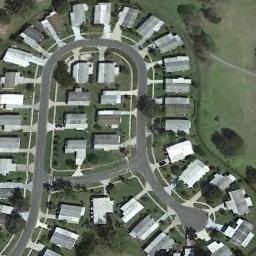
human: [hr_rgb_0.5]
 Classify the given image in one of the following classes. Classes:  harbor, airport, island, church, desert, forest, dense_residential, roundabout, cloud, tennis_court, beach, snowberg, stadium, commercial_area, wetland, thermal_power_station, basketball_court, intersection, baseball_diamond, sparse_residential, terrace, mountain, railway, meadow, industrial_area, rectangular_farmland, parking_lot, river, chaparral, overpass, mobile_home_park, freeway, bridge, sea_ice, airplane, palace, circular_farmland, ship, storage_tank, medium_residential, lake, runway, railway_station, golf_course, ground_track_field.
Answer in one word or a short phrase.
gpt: mobile_home_park